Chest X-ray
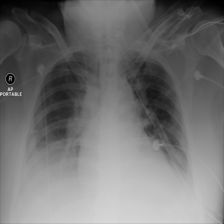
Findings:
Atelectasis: negative
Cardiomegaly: negative
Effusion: positive
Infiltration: negative
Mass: negative
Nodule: negative
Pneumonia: negative
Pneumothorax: negative
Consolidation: negative
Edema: negative
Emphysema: negative
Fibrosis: negative
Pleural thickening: negative
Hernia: negative